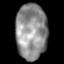
Tissue: lung
Cell type: T cells
Senescence score: 0.2188
Nuclear area (px): 1701
Mean DAPI intensity: 143.232